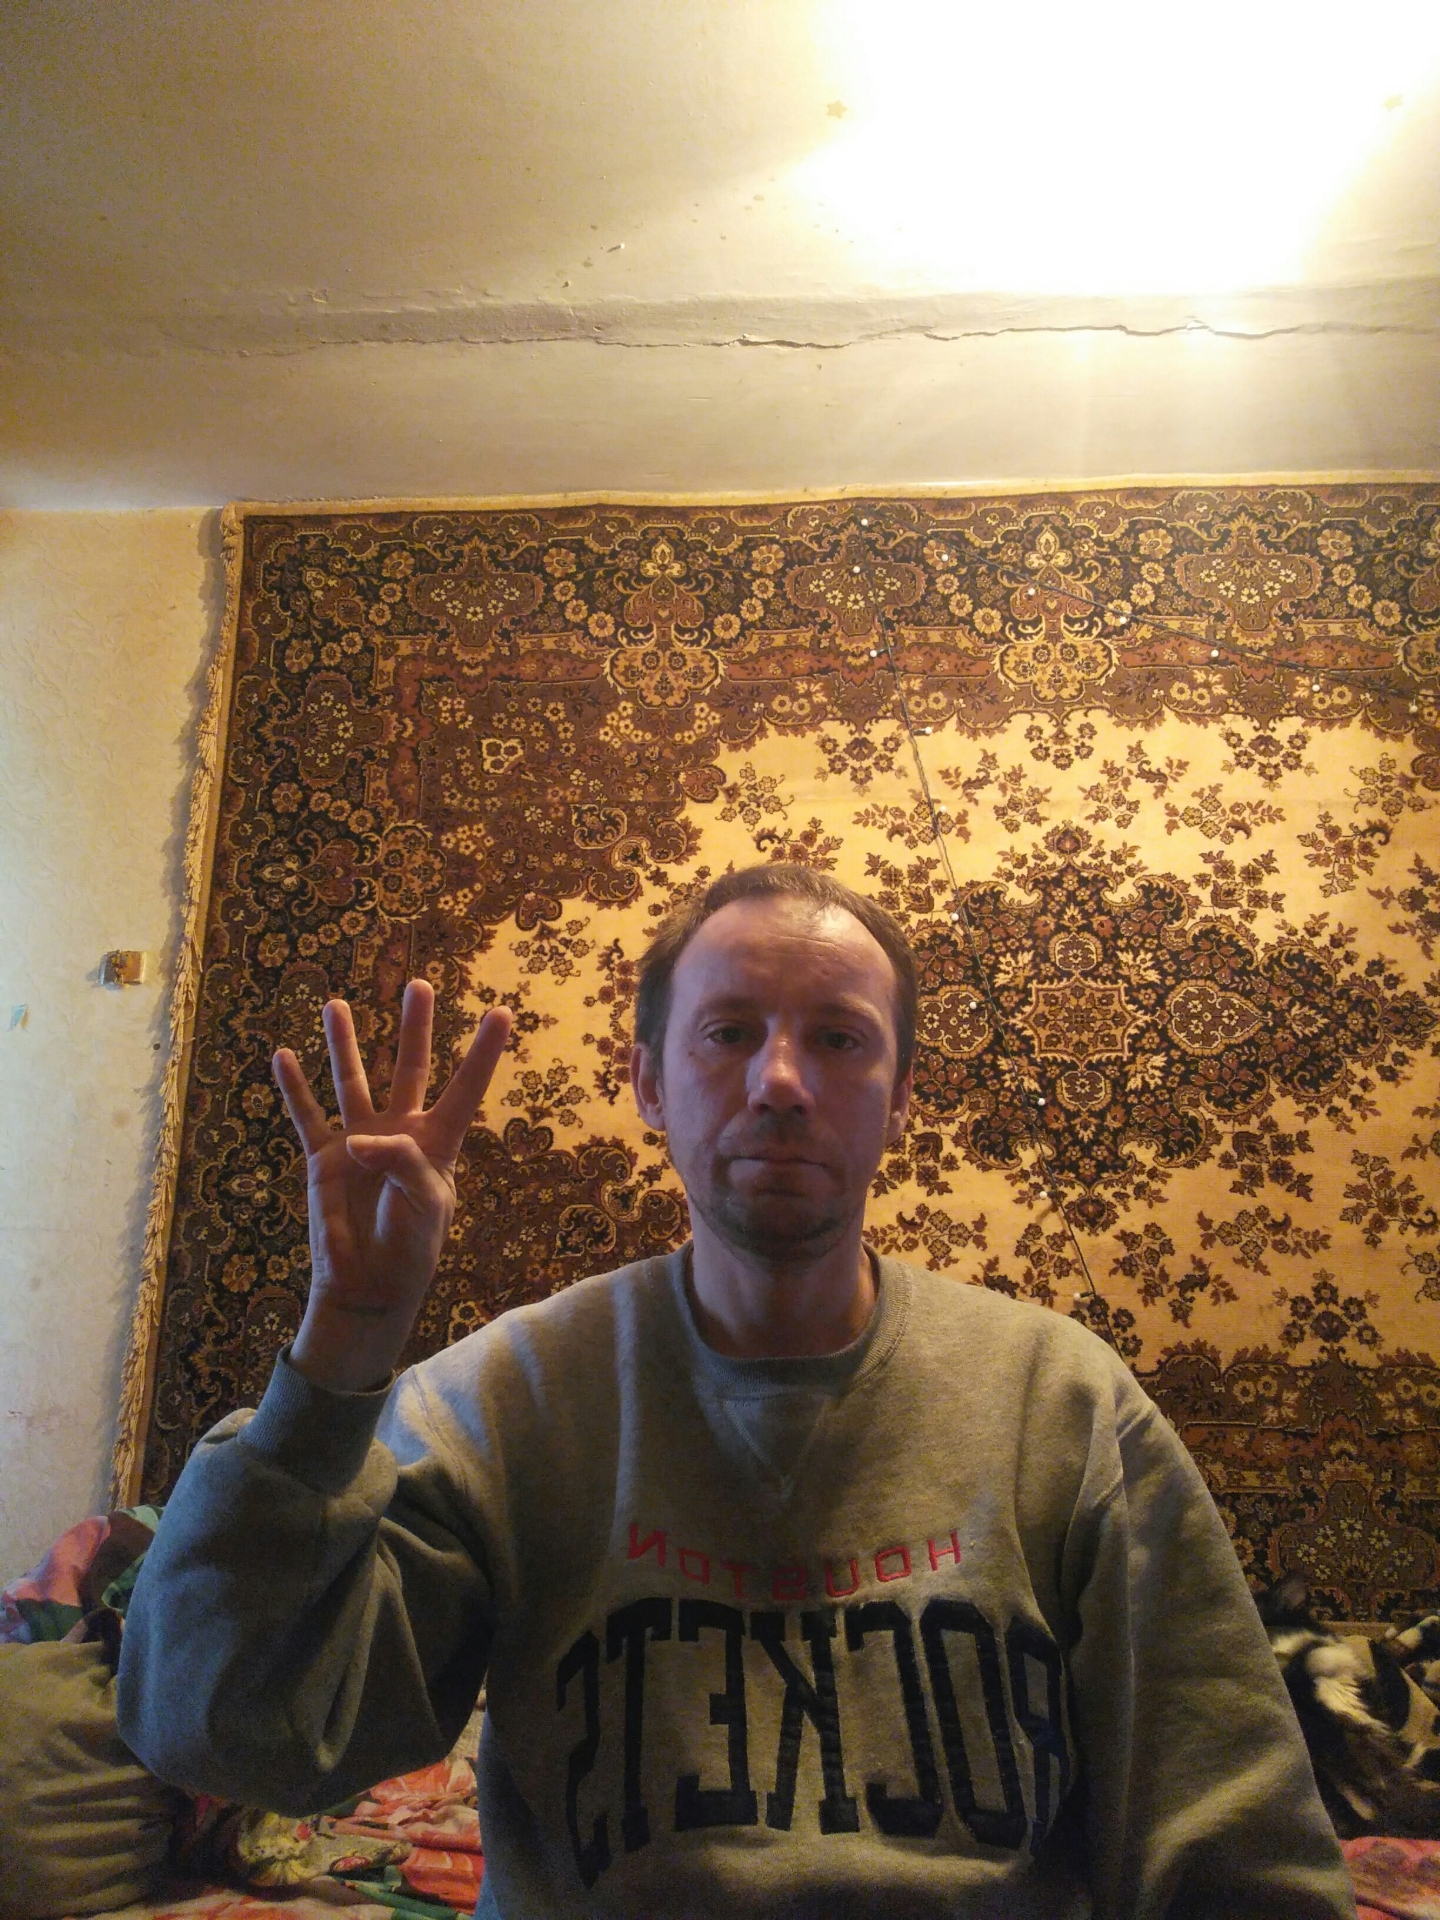
Label: noise